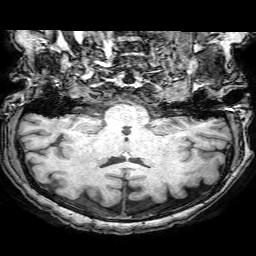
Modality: T1w
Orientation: sagittal
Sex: female
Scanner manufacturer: philips
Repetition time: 0.008205 s
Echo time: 0.00378 s